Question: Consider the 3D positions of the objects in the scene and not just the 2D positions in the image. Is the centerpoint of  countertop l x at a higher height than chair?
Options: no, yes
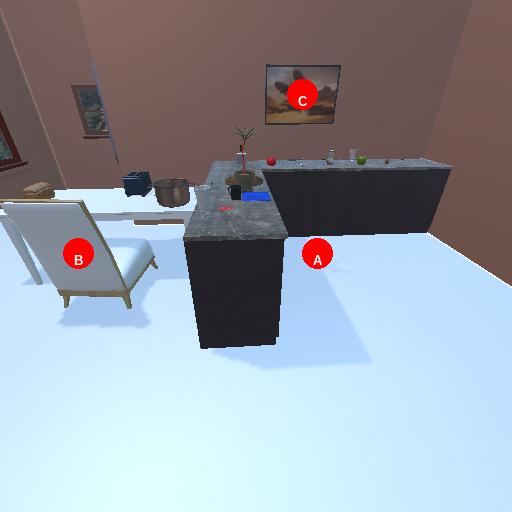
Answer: no